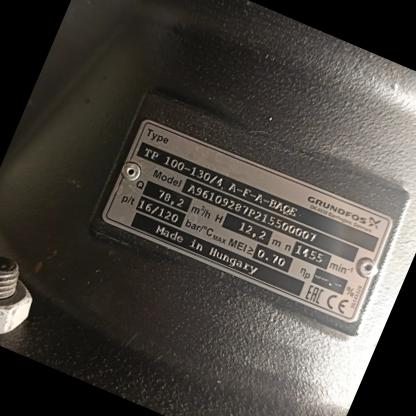
Klasa: tabliczka-znamionowa